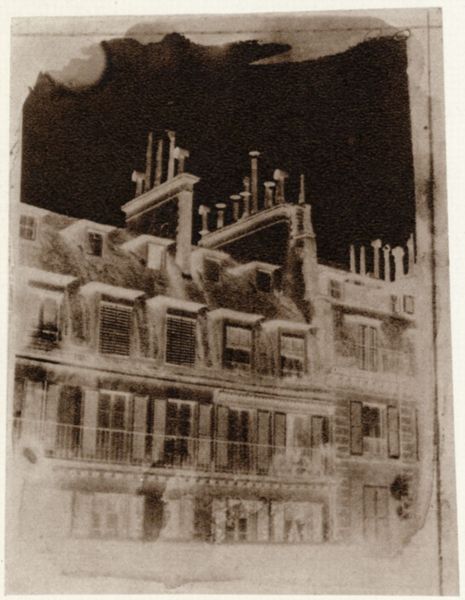
Titel: Blick aus dem Fenster von Talbots Wohnung in der Rue de la Paix, Paris
Künstler: William Henry Fox Talbot
Schlagwörter: dunkel, himmel, wolken, stadt, braun, fenster, frankreich, grau, nacht, paris, schwarz, weiss, zeichnung, dach, gebäude, haus, alt, architektur, rahmen, häuser, gitter, dunkelheit, england, fensterläden, kamin, kamine, schornstein, balkon, fassade, dächer, giebel, schornsteine, sprossenfenster, läden, sepia, vorsprung, gardinen, detail, geländer, balkone, foto, fotografie, photographie, tusche, fensterladen, mond, fensterkreuz, gauben, schwarzweiss, seitenverkehrt, photo, fragment, sims, negativ, etagen, gaube, gaupen, geschosse, ausriss, stockwerke, aufnahme, englisch, dachgaube, hausfassade, etage, fassafe, hochhaus, rolladen, rollo, jalousien, rolläden, dia, daguerreotypie, rollos, fenster jalousien, negativaufnahme